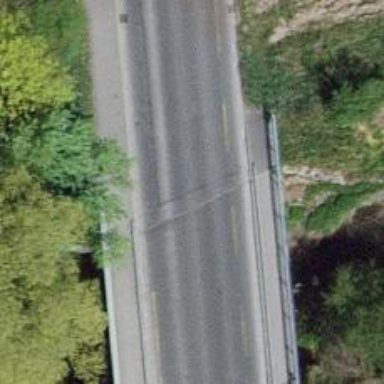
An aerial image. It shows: Secondary road with asphalt surface.